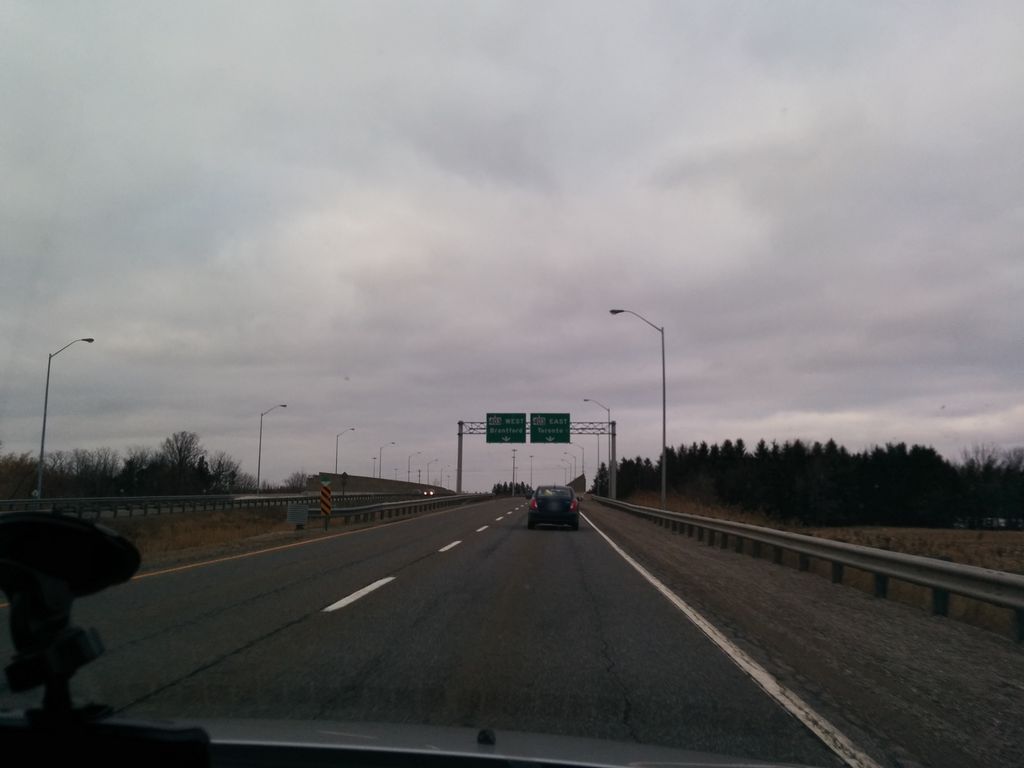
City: hamilton